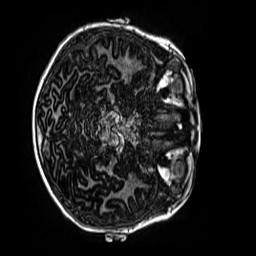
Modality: MP2RAGE
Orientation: axial
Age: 9
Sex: female
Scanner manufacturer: siemens
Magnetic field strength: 3 T
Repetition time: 4 s
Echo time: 0.00299 s